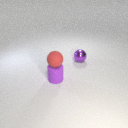
small purple metal sphere behind small purple rubber cylinder